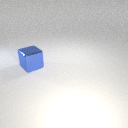
large blue metal cube